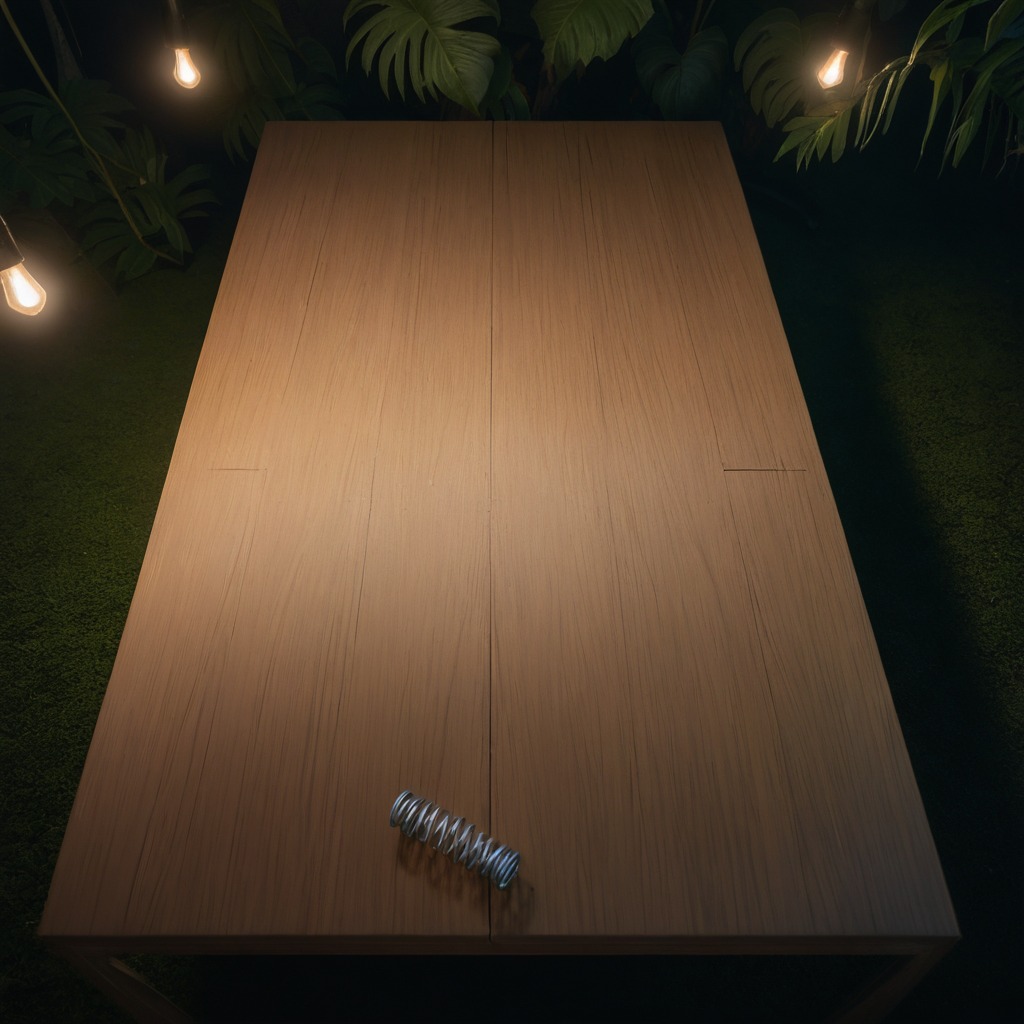
A coiled metal spring is lying on a wooden table inside a jungle field workshop tent at night.